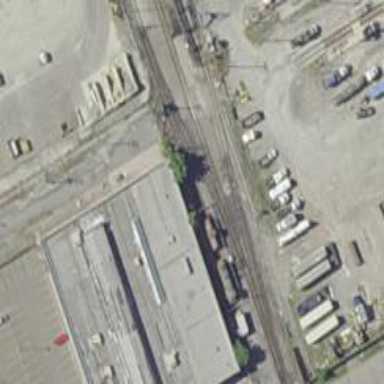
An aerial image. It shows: Railway spur service.